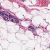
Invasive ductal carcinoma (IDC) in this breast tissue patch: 0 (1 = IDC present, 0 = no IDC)